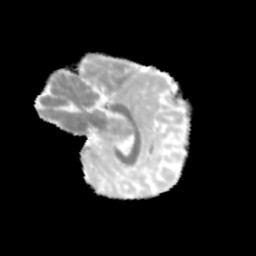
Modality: MD
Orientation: sagittal
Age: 9
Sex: female
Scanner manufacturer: siemens
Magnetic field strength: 3 T
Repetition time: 3.8 s
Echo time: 0.07 s